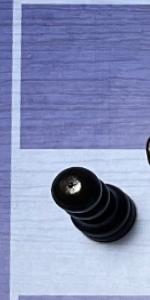
Label: Pawn_Black